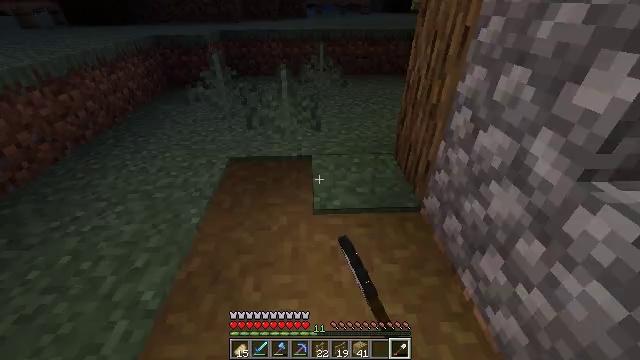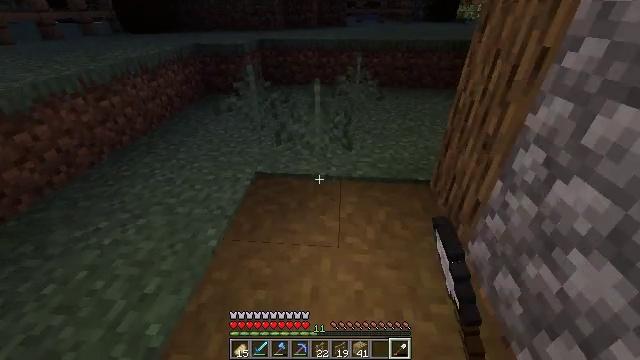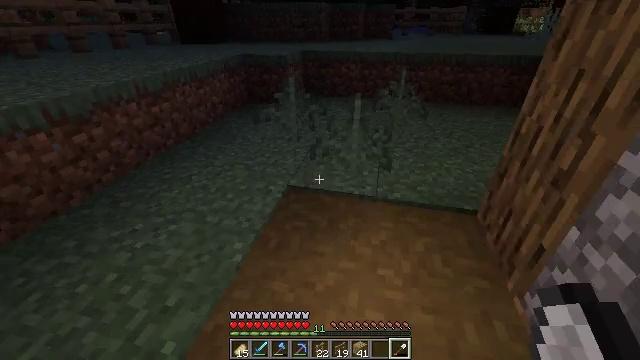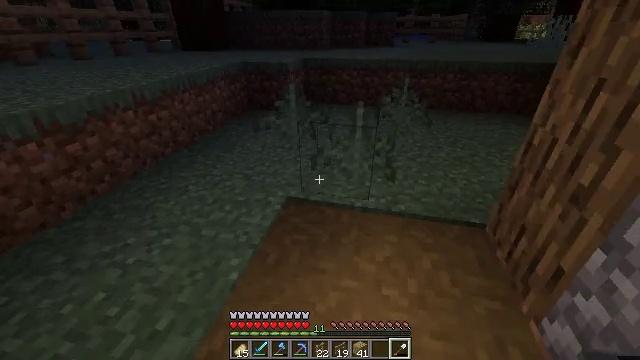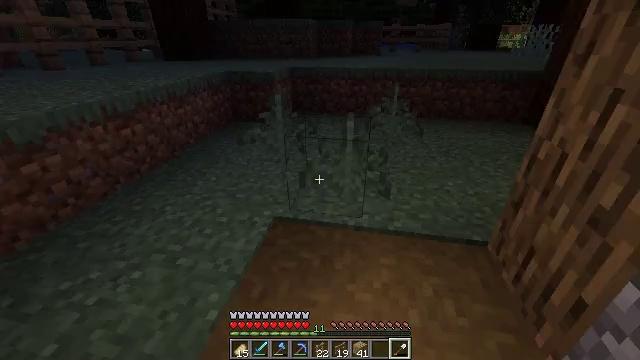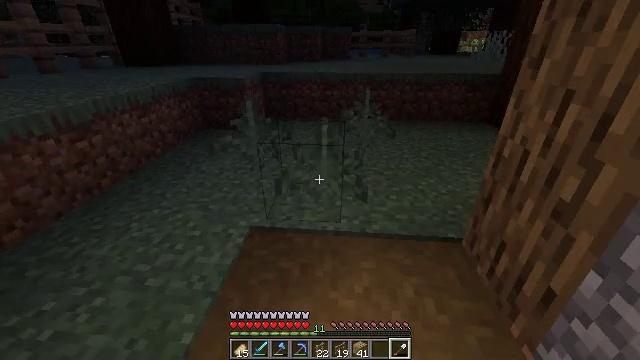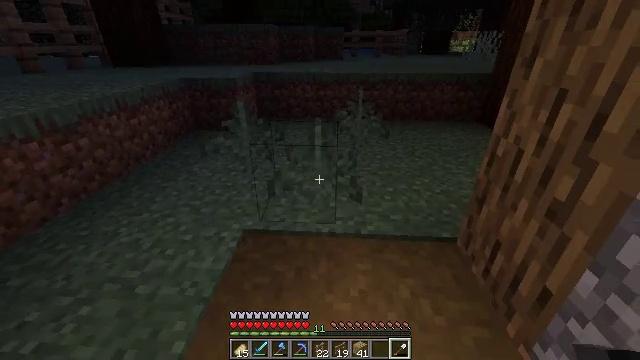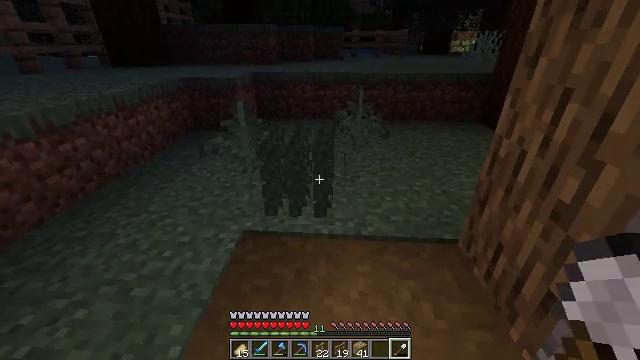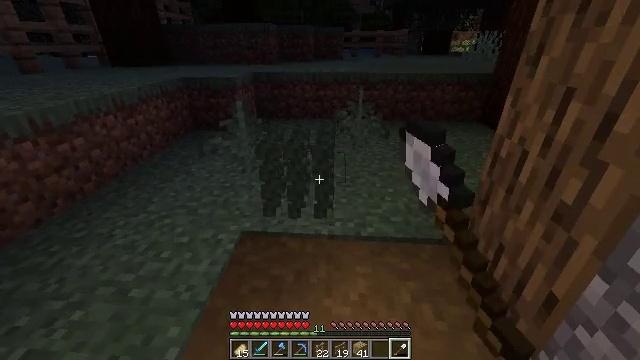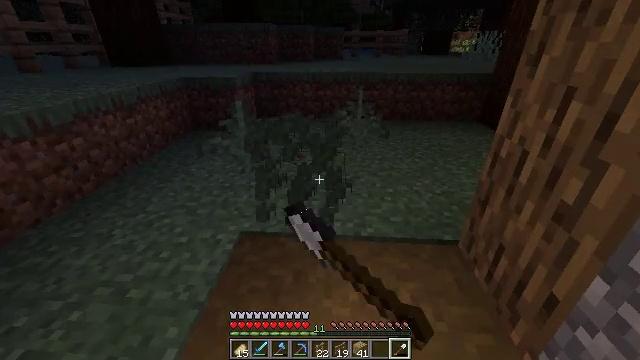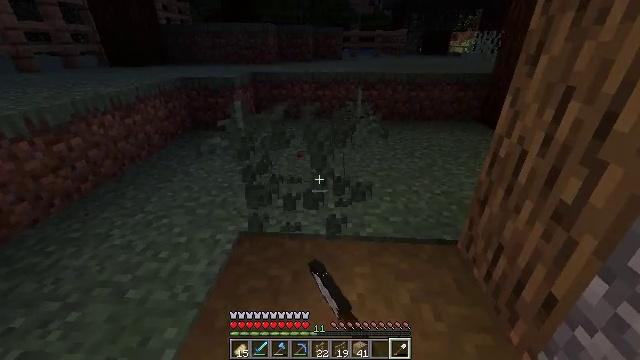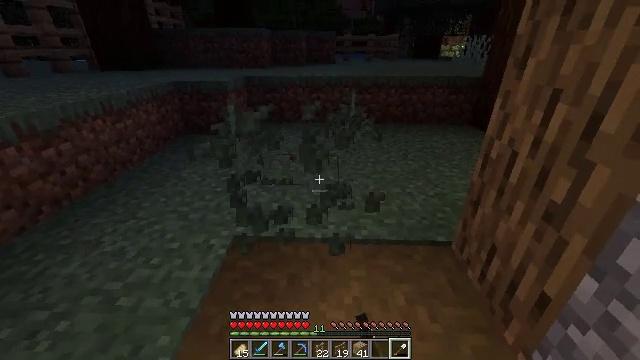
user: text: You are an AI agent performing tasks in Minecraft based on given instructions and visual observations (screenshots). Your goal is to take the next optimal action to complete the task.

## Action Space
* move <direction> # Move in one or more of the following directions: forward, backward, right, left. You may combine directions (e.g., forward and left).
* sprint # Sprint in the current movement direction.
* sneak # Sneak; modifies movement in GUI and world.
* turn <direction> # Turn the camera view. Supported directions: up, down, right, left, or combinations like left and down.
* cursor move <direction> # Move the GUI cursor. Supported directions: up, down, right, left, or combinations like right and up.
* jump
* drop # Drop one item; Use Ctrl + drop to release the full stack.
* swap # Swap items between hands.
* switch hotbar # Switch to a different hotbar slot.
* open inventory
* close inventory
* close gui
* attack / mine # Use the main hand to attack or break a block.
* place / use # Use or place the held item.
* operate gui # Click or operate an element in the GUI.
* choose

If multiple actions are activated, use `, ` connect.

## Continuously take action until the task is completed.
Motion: motion action
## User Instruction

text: Harvest some fern.
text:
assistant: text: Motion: move forward, turn left and up
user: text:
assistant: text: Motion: move forward, turn left and up
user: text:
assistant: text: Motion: move forward, turn up
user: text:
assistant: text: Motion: turn right and up
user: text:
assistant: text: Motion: turn right
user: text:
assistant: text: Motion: turn right
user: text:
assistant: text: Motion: attack / mine
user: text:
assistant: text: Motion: attack / mine
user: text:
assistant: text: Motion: attack / mine
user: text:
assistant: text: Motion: no_op
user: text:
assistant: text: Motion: turn right
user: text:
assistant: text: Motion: no_op